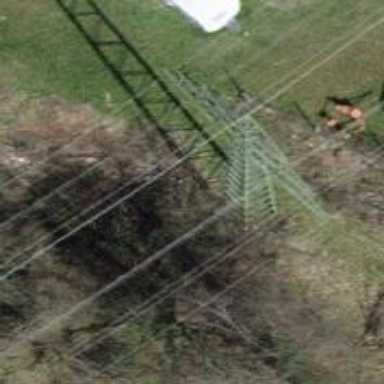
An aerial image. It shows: Power line is depicted.